Aerial crown-view tile of a tropical tree (Barro Colorado Island, Panama), acquired 20250217:
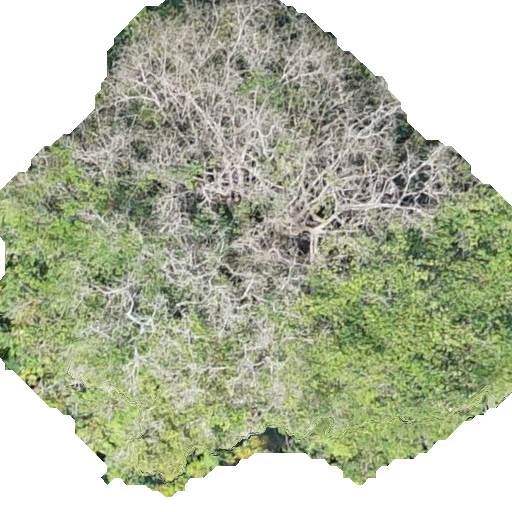
Species: Hieronyma alchorneoides
GBIF accepted scientific name: Hieronyma alchorneoides
Crown area: 283.196 m²